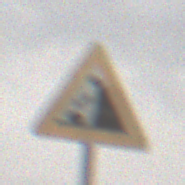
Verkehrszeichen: SteinschlagRechts
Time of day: MorningAfternoon
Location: Outdoor (Nature)
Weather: Overcast
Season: NotSpecified
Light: Natural